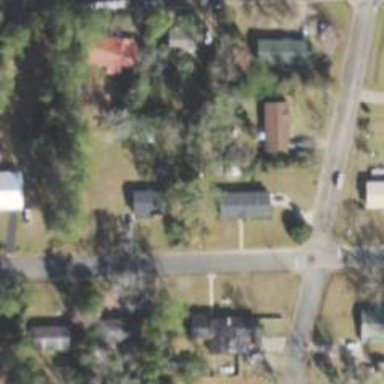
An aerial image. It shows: Residential area composed of single-family homes.